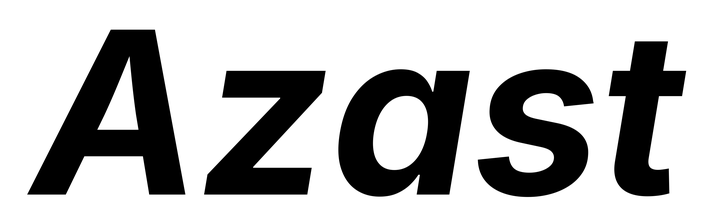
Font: Inter-Italic_Bold_Italic